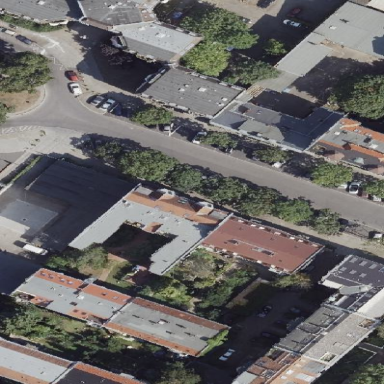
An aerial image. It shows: Diagonal street-side parking available in the area.